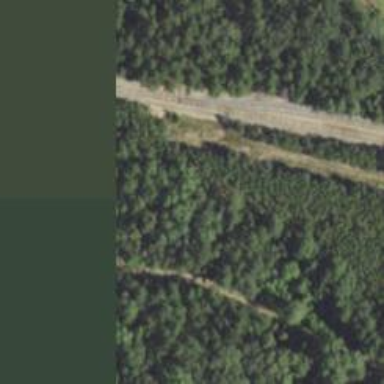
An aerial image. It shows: Abandoned railway.